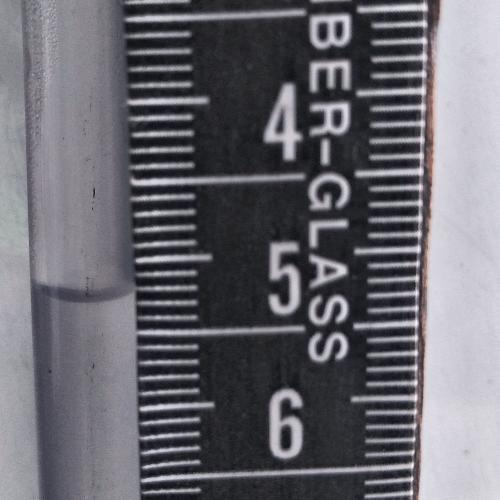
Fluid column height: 5.2 cm